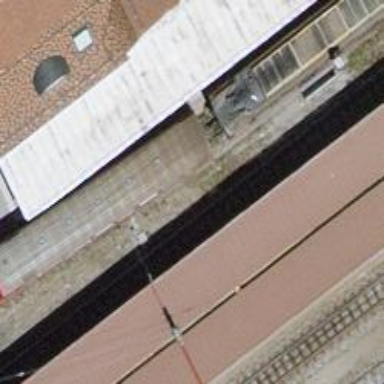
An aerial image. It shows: Narrow-gauge railway track electrified by contact line.